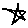
Label: star